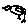
Label: bird